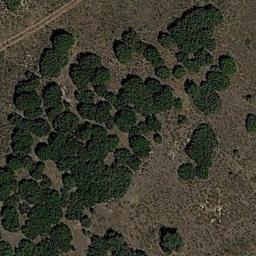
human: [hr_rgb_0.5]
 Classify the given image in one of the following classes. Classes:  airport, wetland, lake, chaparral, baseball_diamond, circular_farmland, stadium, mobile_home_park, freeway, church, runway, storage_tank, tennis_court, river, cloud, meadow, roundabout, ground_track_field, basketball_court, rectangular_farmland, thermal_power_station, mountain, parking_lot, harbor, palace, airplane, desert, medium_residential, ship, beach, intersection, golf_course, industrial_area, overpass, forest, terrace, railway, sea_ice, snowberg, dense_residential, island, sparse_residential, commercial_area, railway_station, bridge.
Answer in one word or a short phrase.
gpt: chaparral